Question: I am attempting to build a simple content management system using Twitter's Bootstrap for a small site and I'm running into an issue with the views.
I want to allow the user to create their own pages so I have a controller that has all your standard RESTful methods. Since these can have crud applied to them, they can only be accessed by a logged-in administrator.
So... I have a controller that sets the and instance variables and uses those to display them in the public Show view.
Here is the Public controller - pretty simple:
'''
def index
@pages = Page.all
end
def show
@pages = Page.all
@page = Page.find(params[:id])
end
'''
The reason that there is a @pages instance variable on the 'index' method is because I have a welcome page that loads and I'm passing in @pages to populate the navigation elements dynamically:
'''
<div class="nav-collapse">
<ul class="nav">
<li><%= link_to "Welcome", public_index_path, :class => 'active', :id => 'menu_home' %></li>
<% @pages.each do |page| %>
<li><%= link_to page.title, public_path(page) %></li>
<% end %>
</ul>
</div><!--/.nav-collapse -->
'''
The content of the Public controller's 'show' method (which contains an individual page) is passed into the '<%= yield %>' statement in the file:
'''
<div class="container">
<%= yield %>
<hr>
<footer>
<p>My site</p>
</footer>
</div> <!-- /container -->
'''
So far, this is working fine.
'public_path(page)'

All of these style sheets were loading in just fine on the <URL> - that's when all the styles disappear. But, they are both using the same layout.
Here is what the log file shows when the request is made:
'''
Started GET "/public/1" for 127.0.0.1 at 2012-03-03 21:14:49 -0600
Processing by PublicController#show as HTML
Parameters: {"id"=>"1"}
[1m[35mPage Load (1.0ms)[0m SELECT "pages".* FROM "pages"
[1m[36mPage Load (0.0ms)[0m [1mSELECT "pages".* FROM "pages" WHERE "pages"."id" = 1 LIMIT 1[0m
Rendered public/show.html.erb within layouts/application (24.0ms)
Completed 200 OK in 63ms (Views: 51.0ms | ActiveRecord: 1.0ms)
Started GET "/public/stylesheets/bootstrap.css" for 127.0.0.1 at 2012-03-03 21:14:50 -0600
ActionController::RoutingError (No route matches "/public/stylesheets/bootstrap.css"):
Rendered c:/RailsInstaller/Ruby1.9.2/lib/ruby/gems/1.9.1/gems/actionpack-3.0.10/lib/action_dispatch/middleware/templates/rescues/routing_error.erb within rescues/layout (2.0ms)
Started GET "/public/stylesheets/bootstrap-responsive.css" for 127.0.0.1 at 2012-03-03 21:14:50 -0600
ActionController::RoutingError (No route matches "/public/stylesheets/bootstrap-responsive.css"):
Rendered c:/RailsInstaller/Ruby1.9.2/lib/ruby/gems/1.9.1/gems/actionpack-3.0.10/lib/action_dispatch/middleware/templates/rescues/routing_error.erb within rescues/layout (1.0ms)
Started GET "/public/stylesheets/elements.less" for 127.0.0.1 at 2012-03-03 21:14:51 -0600
ActionController::RoutingError (No route matches "/public/stylesheets/elements.less"):
Rendered c:/RailsInstaller/Ruby1.9.2/lib/ruby/gems/1.9.1/gems/actionpack-3.0.10/lib/action_dispatch/middleware/templates/rescues/routing_error.erb within rescues/layout (3.0ms)
'''
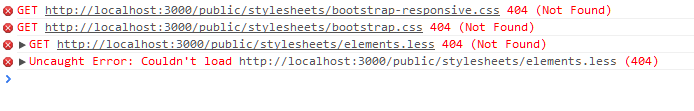
Answer: I managed to find my own answer...
The Rails helper was generating a relation attribute of type "stylesheet" when the Less css files needed a relation of type "stylesheet/less".
The fix was specifying the relation like this:
'''
<%= stylesheet_link_tag 'elements.less', :rel => 'stylesheet/less' %>
<%= stylesheet_link_tag 'main.less', :rel => 'stylesheet/less' %>
'''